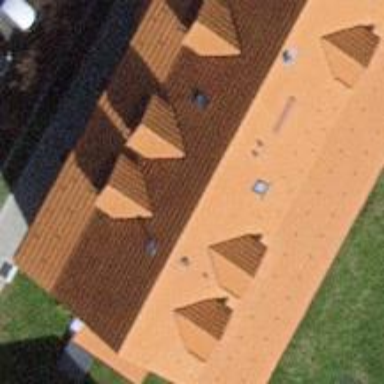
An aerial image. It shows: Gabled building with red roof made of roof tiles oriented along its length.